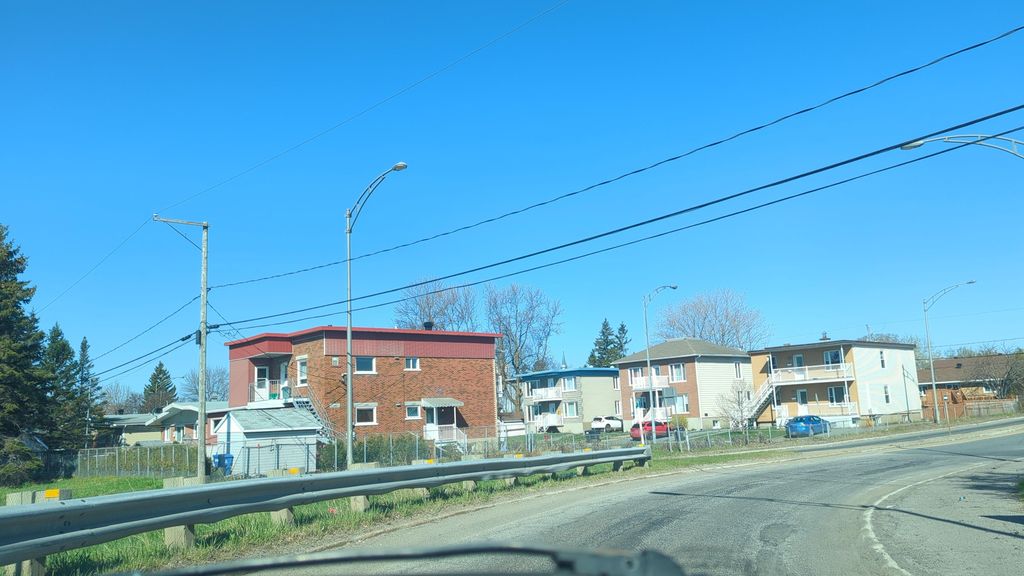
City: quebec_city